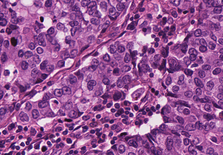
Tumor epithelial tissue: yes
Tumor-associated stroma tissue: yes
Normal tissue: no